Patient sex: F
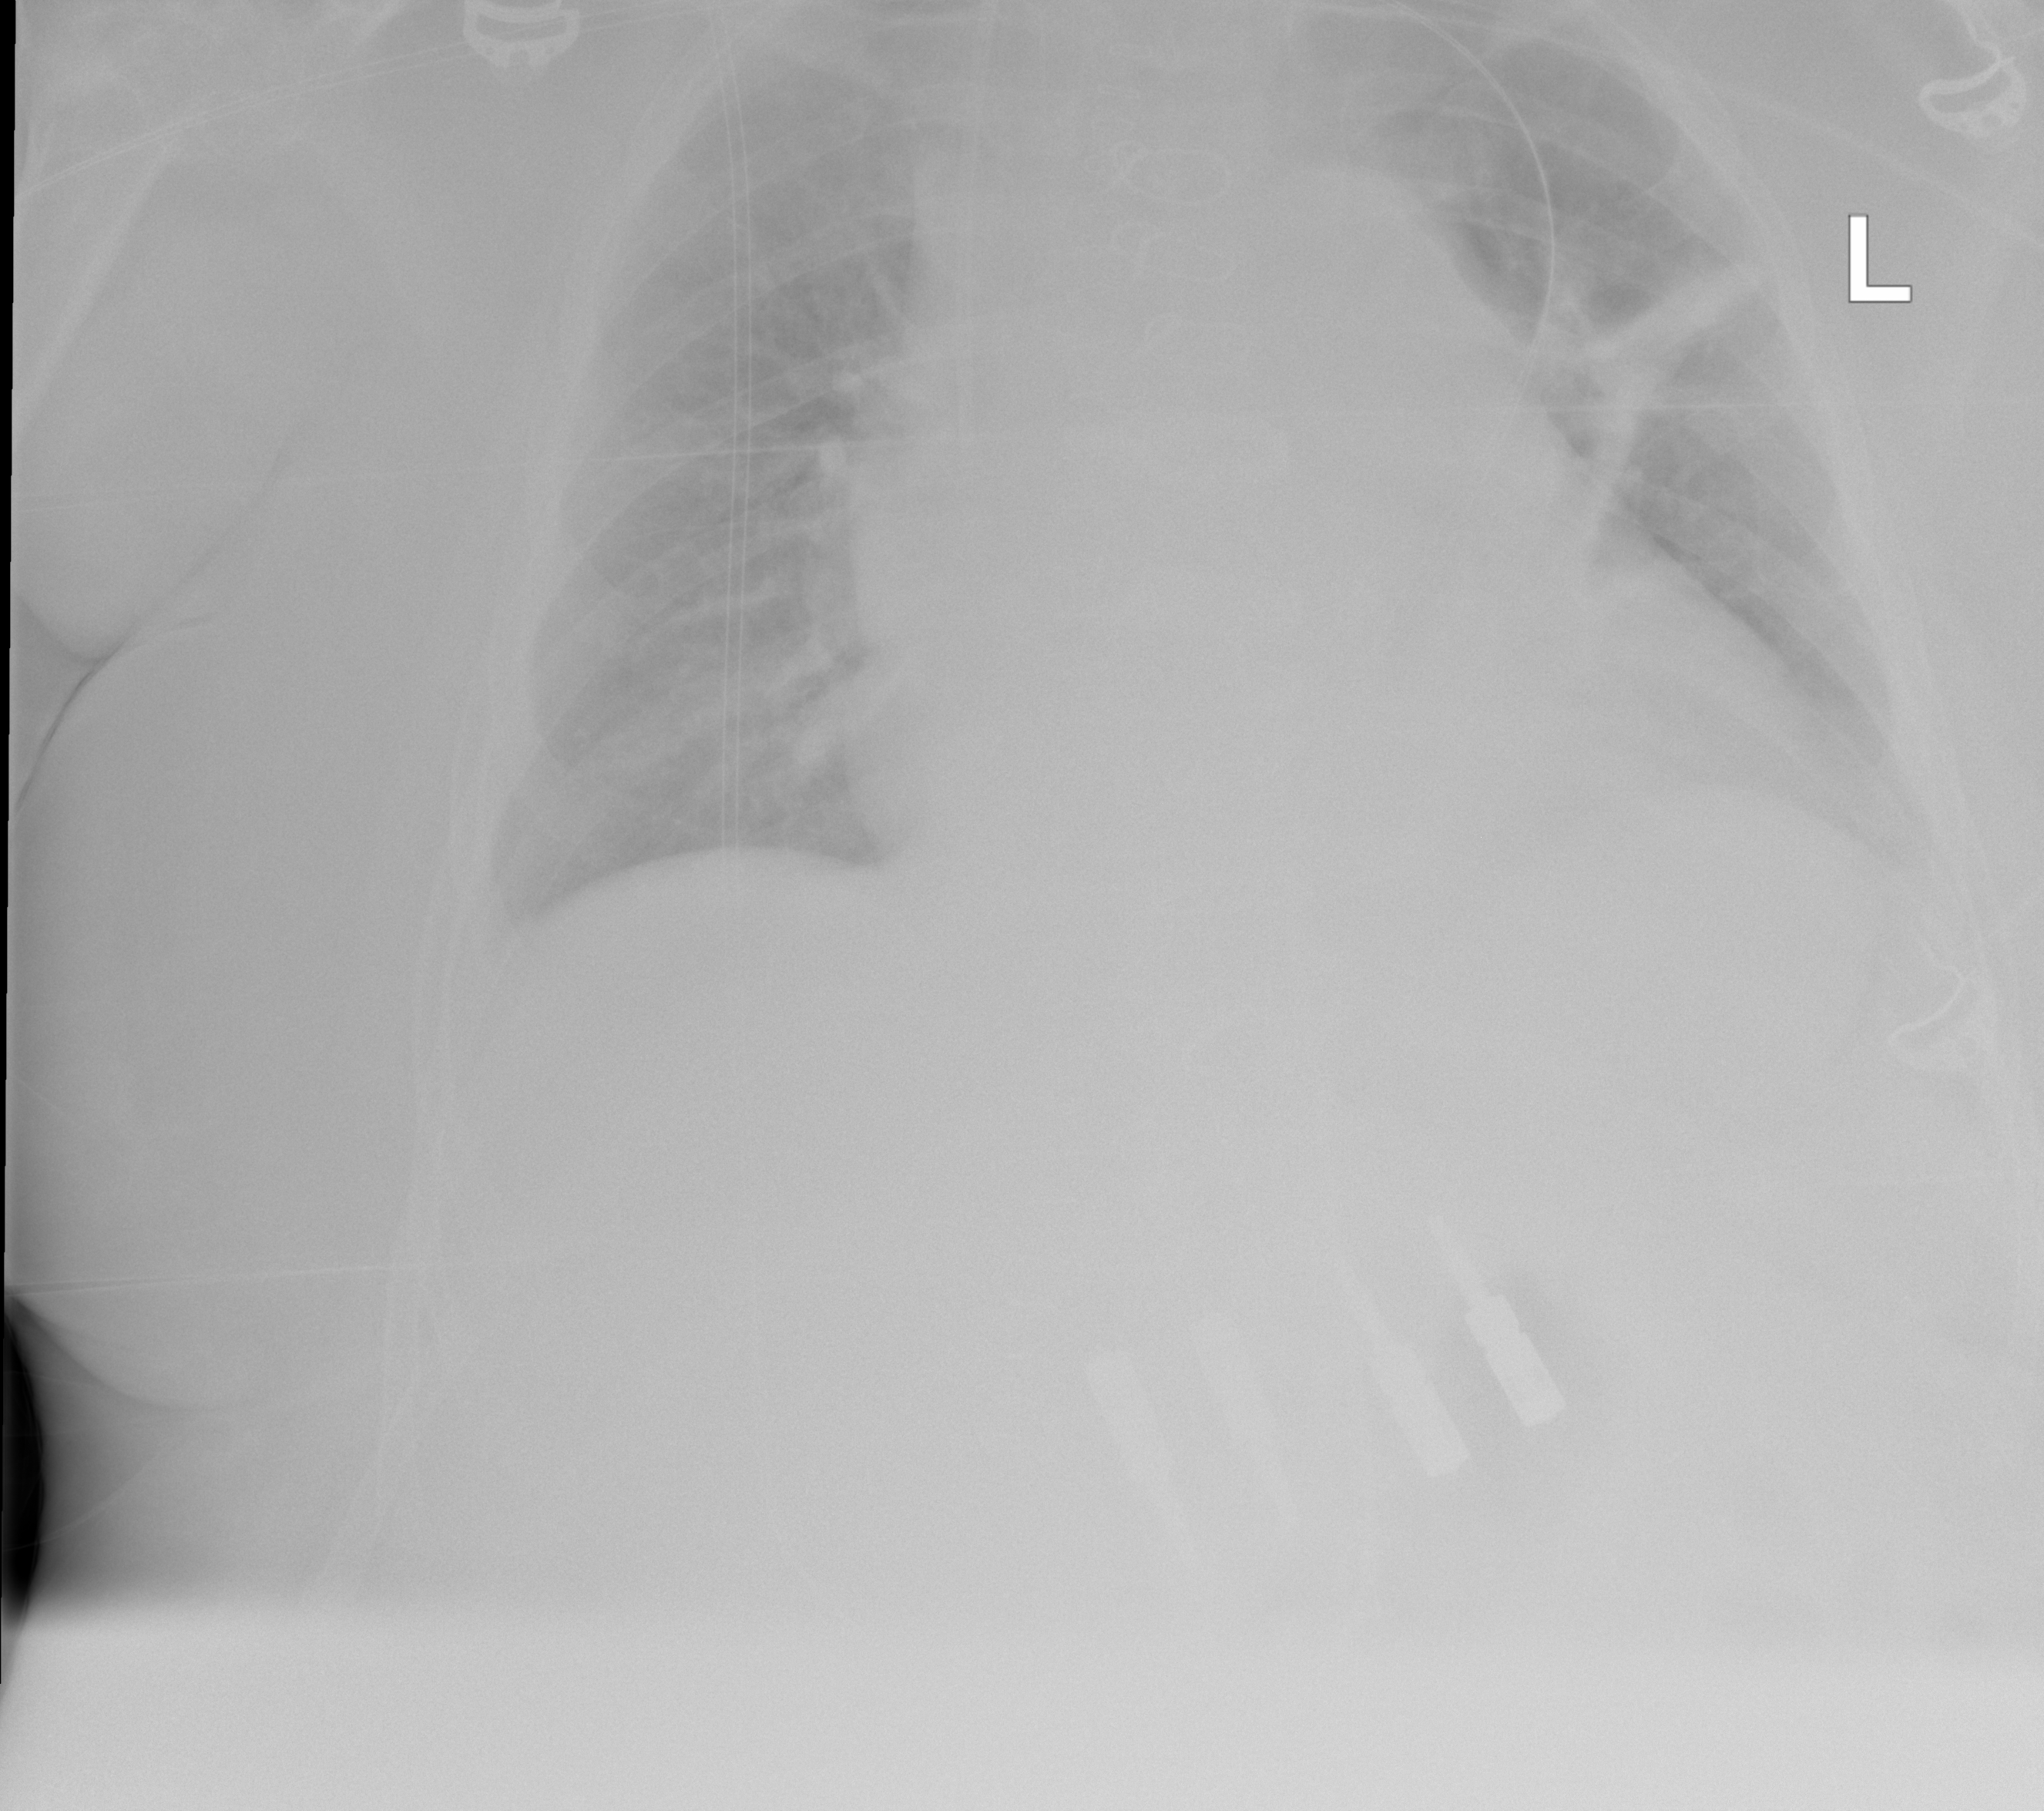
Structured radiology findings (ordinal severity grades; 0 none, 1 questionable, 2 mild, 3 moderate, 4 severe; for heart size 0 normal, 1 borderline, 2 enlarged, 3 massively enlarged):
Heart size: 2
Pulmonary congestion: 2
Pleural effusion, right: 0
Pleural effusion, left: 0
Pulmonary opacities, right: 0
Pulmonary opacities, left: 0
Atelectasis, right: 0
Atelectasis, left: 2